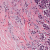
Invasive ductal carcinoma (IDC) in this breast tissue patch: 1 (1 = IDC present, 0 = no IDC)